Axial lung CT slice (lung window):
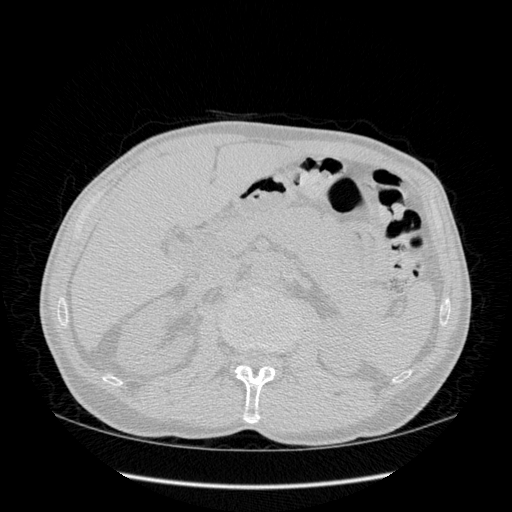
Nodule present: no